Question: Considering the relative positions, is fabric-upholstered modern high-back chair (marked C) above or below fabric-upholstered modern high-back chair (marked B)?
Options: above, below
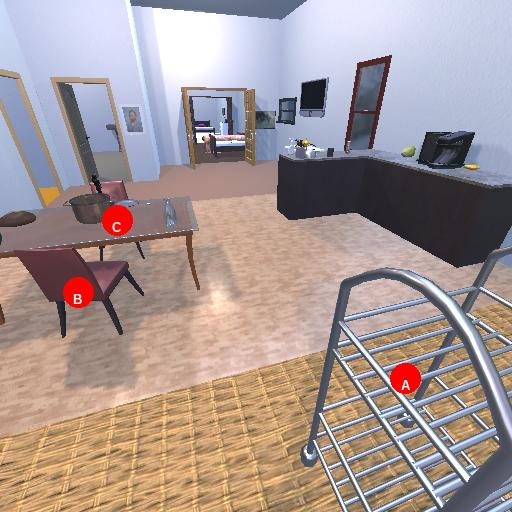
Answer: above